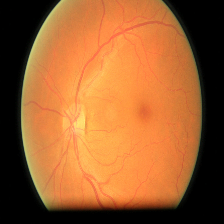
Diabetic retinopathy grade: Moderate